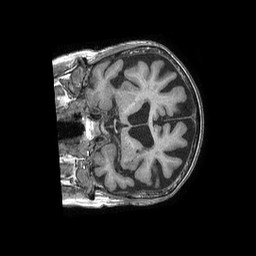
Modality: T1w
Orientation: coronal
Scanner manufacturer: philips
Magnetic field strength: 1.5 T
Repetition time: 0.007744 s
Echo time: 0.00359 s